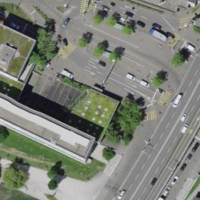
EUNIS habitat code: 57
Species observed at this site:
Phoenicurus ochruros
Poa annua
Erigeron canadensis
Chelidonium majus